Question: With Python and PyQt5 I programmed follow GUI.
Now I want customize the program so that I'm able to change the left table width by click on the right table border (light blue line) and moving the mouse (see arrows in picture). while changing the table width, the right side should also change.
I hope my description is clear.
GUI output:

Part of the code for GUI layout:
'''
# table for writeOutput
self.tableWidget = QTableWidget(0, 2)
self.tableWidget.verticalHeader().setVisible(False);
self.tableWidget.setMinimumHeight(170)
self.tableWidget.setMinimumWidth(600)
# generate chart
self.main_widget = QWidget(self)
self.chart = QtBarChart(self.main_widget)
# Layout for input elements
inputLayout = QHBoxLayout()
inputLayout.addWidget(self.typeCBox)
inputLayout.addWidget(self.yearSpinBox)
inputLayout.addWidget(self.button)
inputLayout.addStretch(1)
# right inner layout for output elements e.g chart
innerOutLayout = QVBoxLayout()
innerOutLayout.addWidget(self.chart)
innerOutLayout.addWidget(self.outEdit)
# outer layout for output elements e.g. table
outLayout = QHBoxLayout()
outLayout.addWidget(self.tableWidget)
outLayout.addLayout(innerOutLayout)
# top layout who groups all elements together
topLevelLayout = QVBoxLayout()
topLevelLayout.addLayout(inputLayout)
topLevelLayout.addLayout(outLayout)
'''
What kind of function or code changes do I need to achieve my goal?
--> QSplitter is a good hint
When I try to implement a QSplitter and change my program as below I get an error.
'''
# Layout for input elements
inputLayout = QHBoxLayout()
inputLayout.addWidget(self.typeCBox)
inputLayout.addWidget(self.yearSpinBox)
inputLayout.addWidget(self.button)
inputLayout.addStretch(1)
# right inner layout for output elements e.g chart
innerOutLayout = QVBoxLayout()
innerOutLayout.addWidget(self.chart)
innerOutLayout.addWidget(self.outEdit)
# create Splitter between Table and innerOutLayout() --> (Chart and outEdit)
tableSplitter = QSplitter(Qt.Horizontal)
tableSplitter.addWidget(self.tableWidget)
tableSplitter.addLayout(innerOutWidget)
# outer layout for output elements e.g. table
outLayout = QHBoxLayout()
outLayout.addWidget(self.tableWidget)
outLayout.addWidget(tableSplitter)
# top layout who groups all elements together
topLevelLayout = QVBoxLayout()
topLevelLayout.addLayout(inputLayout)
topLevelLayout.addLayout(outLayout)
'''
When I ran the program I get following error:
'''
tableSplitter.addLayout(innerOutWidget)
AttributeError: 'QSplitter' object has no attribute 'addLayout'
'''
How can I solve this error and how to change to code to work.
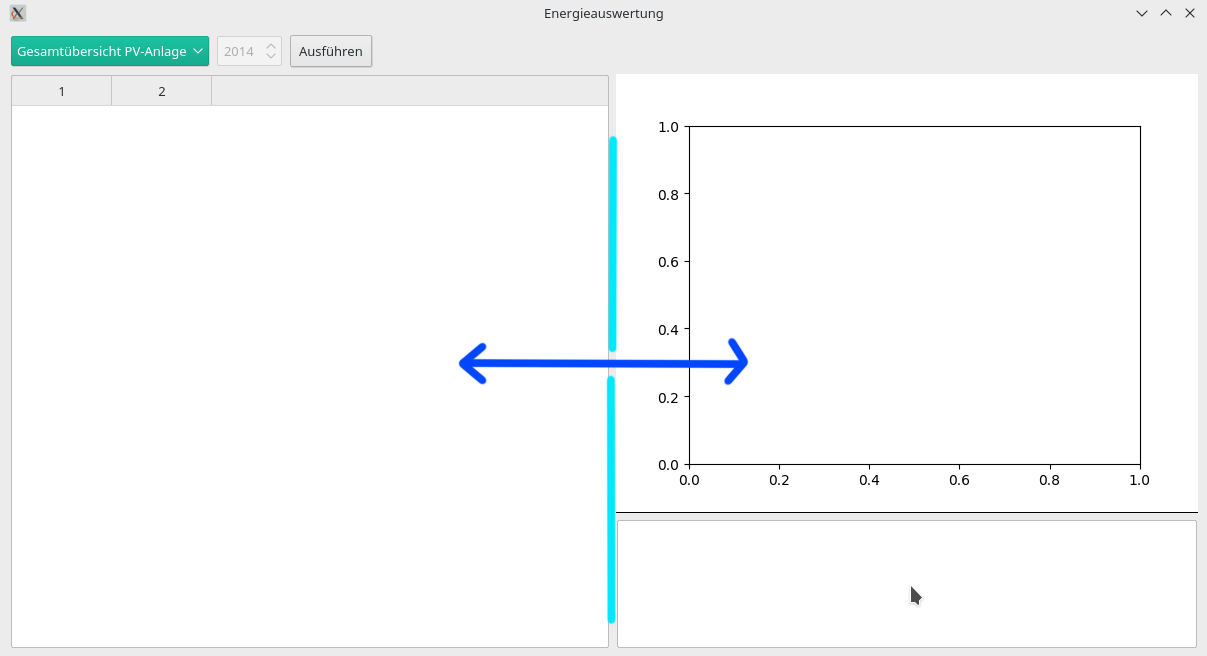
Answer: The solution is to use 'QSplitter', these are similar to 'QLayout', the goal is to control the size of the widgets.
In the following example example shows its use.
'''
from PyQt5 import QtCore, QtGui, QtWidgets
class Widget(QtWidgets.QWidget):
def __init__(self, parent=None):
super(Widget, self).__init__(parent=parent)
self.verticalLayout = QtWidgets.QVBoxLayout(self)
self.splitter = QtWidgets.QSplitter(self)
self.splitter.setOrientation(QtCore.Qt.Horizontal)
self.createTable(self.splitter, 2, 2)
self.splitter1 = QtWidgets.QSplitter(self.splitter)
self.splitter1.setOrientation(QtCore.Qt.Vertical)
self.createTable(self.splitter1, 3, 3)
self.createTable(self.splitter1, 4, 4)
self.verticalLayout.addWidget(self.splitter)
def createTable(self, parent, nrows, ncols):
tableWidget = QtWidgets.QTableWidget(parent)
tableWidget.setRowCount(nrows)
tableWidget.setColumnCount(ncols)
for i in range(tableWidget.rowCount()):
for j in range(tableWidget.columnCount()):
item = QtWidgets.QTableWidgetItem(f"{i}{j}")
tableWidget.setItem(i, j, item)
return tableWidget
if __name__ == "__main__":
import sys
app = QtWidgets.QApplication(sys.argv)
w = Widget()
w.show()
sys.exit(app.exec_())
'''
<URL>